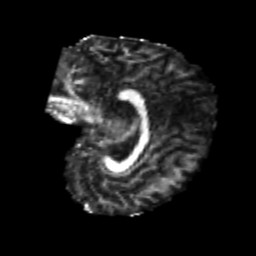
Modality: FA
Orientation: sagittal
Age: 20
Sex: female
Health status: healthy
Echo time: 0.074 s